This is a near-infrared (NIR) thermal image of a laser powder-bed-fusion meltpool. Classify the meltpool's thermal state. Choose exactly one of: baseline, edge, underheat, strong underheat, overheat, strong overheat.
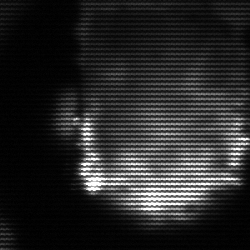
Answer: baseline